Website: crate-barrel
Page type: newsletter-management
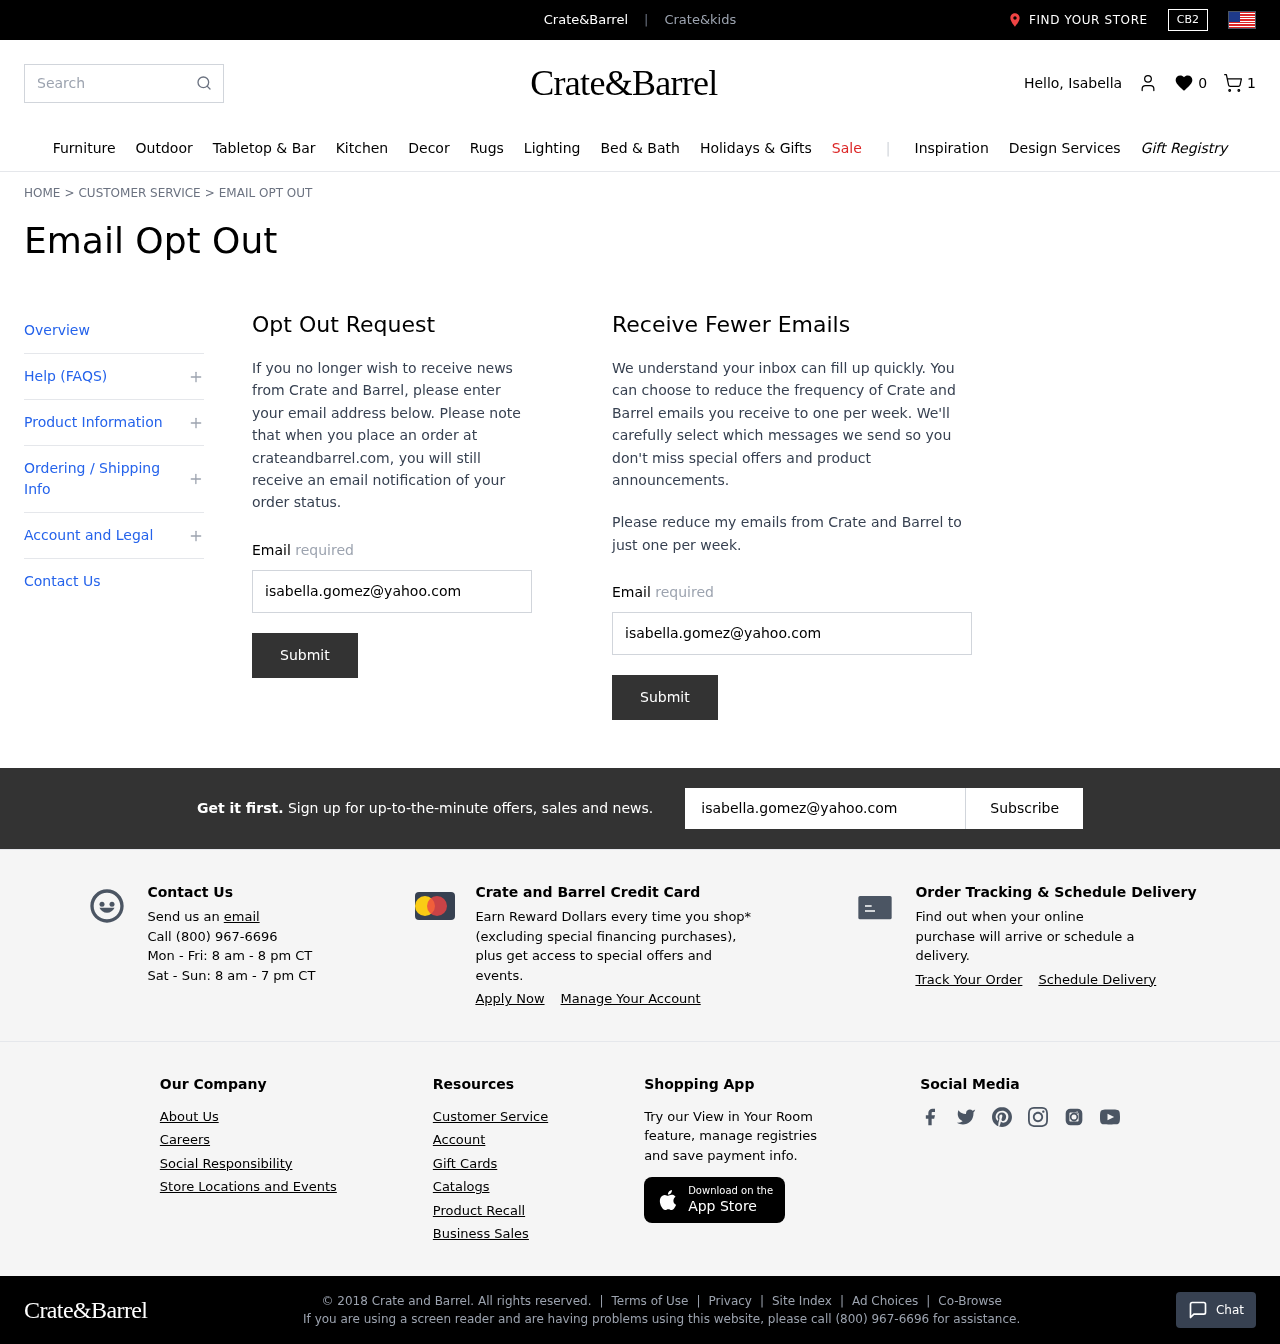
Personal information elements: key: PII_EMAIL
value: isabella.gomez@yahoo.com
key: PII_EMAIL2
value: isabella.gomez@yahoo.com
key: PII_EMAIL3
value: isabella.gomez@yahoo.com
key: PII_FIRSTNAME
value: Isabella
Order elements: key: ORDER_NUM_ITEMS
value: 1
Search elements: key: HEADER_SEARCH
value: Search
Other elements: key: WISHLIST_COUNT
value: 0